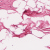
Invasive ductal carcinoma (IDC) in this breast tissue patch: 0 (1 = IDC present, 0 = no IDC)